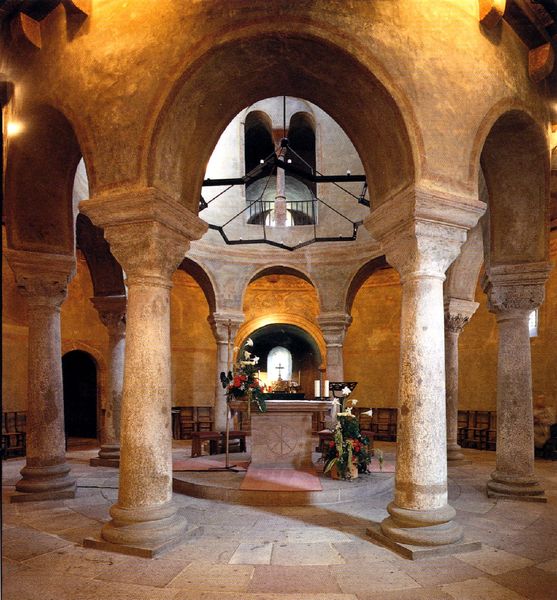
Titel: St. Michael in Fulda, ehemalige Friedhofskirche des Klosters
Standort: Fulda (EU - D - H)
Schlagwörter: blumen, fenster, licht, raum, säulen, malerei, teppich, wand, stein, kirche, rund, bogen, italien, mauer, rundbogen, kuppel, kerzen, leuchter, foto, bögen, kreuz, stern, dom, fliesen, altar, arkaden, kapitell, zentral, romanik, basis, lilien, kirce, zentralbau, romanisch, zentriert, doppelfenster, sakristei, sternform, roman, okkult, lebensrad, fulda, px, rad des lebens, +läufer, säulenaltar, okult, rad des werdens, quadesäulen